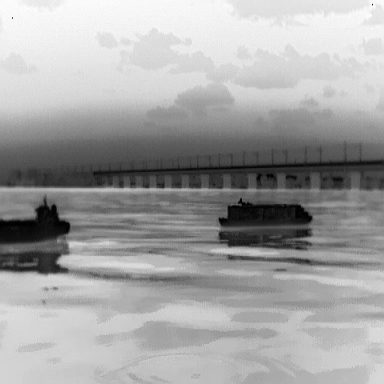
There is a liner in the infrared image.